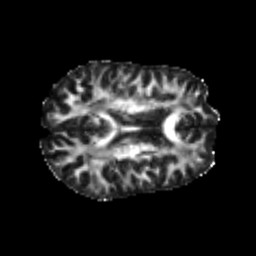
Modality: FA
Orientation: axial
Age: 21
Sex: male
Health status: healthy
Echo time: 0.074 s